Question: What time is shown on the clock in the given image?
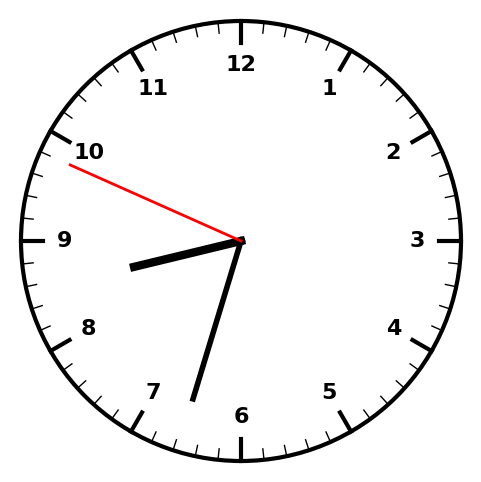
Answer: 08:32:49